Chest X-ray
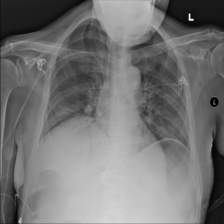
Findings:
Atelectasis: positive
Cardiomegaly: negative
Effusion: negative
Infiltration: positive
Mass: negative
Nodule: negative
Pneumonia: negative
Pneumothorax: negative
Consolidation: negative
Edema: negative
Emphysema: negative
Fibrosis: negative
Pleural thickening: negative
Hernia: negative